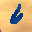
Label: 6